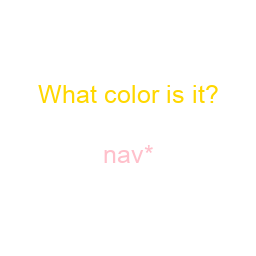
Color: pink
Color name shown: navy
Background color: white
Question text color: gold